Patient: sex F, age 59
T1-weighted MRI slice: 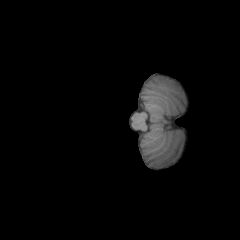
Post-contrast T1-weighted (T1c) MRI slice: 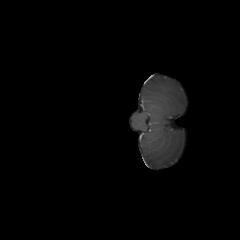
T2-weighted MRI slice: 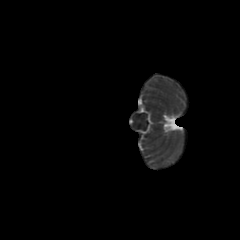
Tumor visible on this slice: no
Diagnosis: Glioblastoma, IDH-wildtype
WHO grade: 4